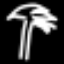
Label: palm tree